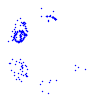
Particle: pion